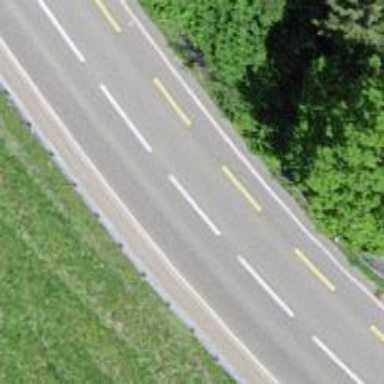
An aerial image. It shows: Secondary road with asphalt surface and dedicated cycle lane on the left.